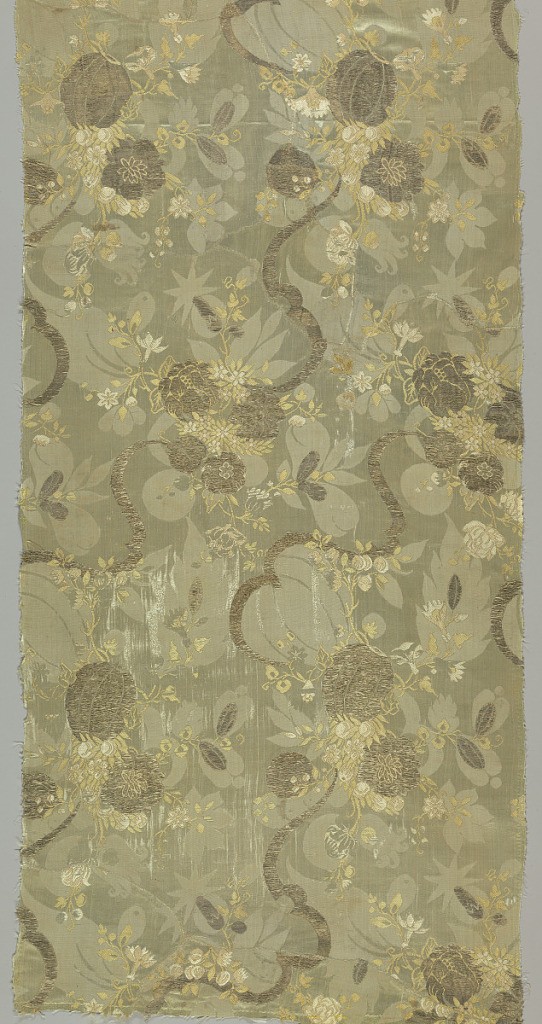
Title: Textile
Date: late 17th–early 18th century
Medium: silk, metallic yarns Technique: Damask weave fragment with discontinuous supplementary weft patterning (brocaded)
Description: Fragment composed of many pieces sewn together. Light blue damask weave silk brocaded with metallic yarns showing design of fruits and florals with long curving stems in the ‘bizarre' style.